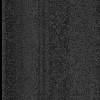
Atmospheric dust classification: dusty